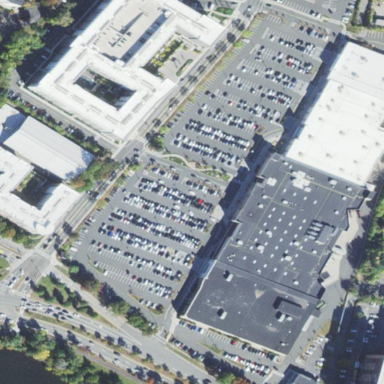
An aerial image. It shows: Retail area.